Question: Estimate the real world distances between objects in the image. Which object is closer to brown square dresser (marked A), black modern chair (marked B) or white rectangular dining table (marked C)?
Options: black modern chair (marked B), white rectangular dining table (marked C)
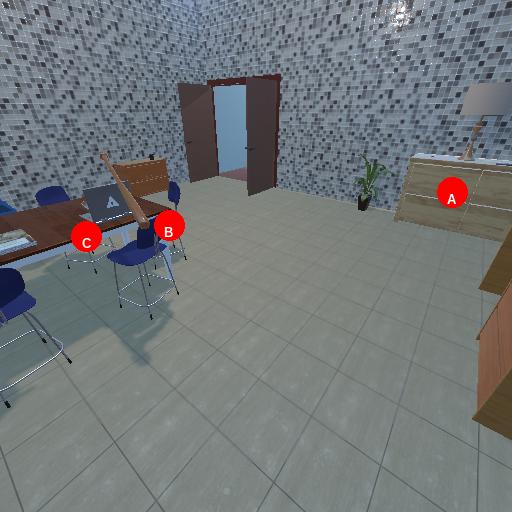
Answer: black modern chair (marked B)